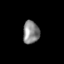
Tissue: skin
Cell type: Epithelial cells
Senescence score: 0.2742
Nuclear area (px): 366
Mean DAPI intensity: 136.683